Question: I am trying to use a custom font for my website, but it appears wrong in Chrome (latest) and Opera browsers although it appears correctly (smooth) on other browsers. I tried couple of different fonts, with same results on Chrome/Opera.
'''
@font-face {
font-family: 'mainFont2';
src: url('../fonts/Eurostile.eot');
src: local('☺️'), url('../fonts/Eurostile.woff') format('woff'), url('../fonts/Eurostile.ttf') format('truetype'), url('../fonts/Eurostile.svg') format('svg');
font-weight: normal;
font-style: normal;
}
'''

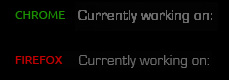
Answer: Thats just how the browser and OS renders the font..but try to call the .svg format before the .woff format it might fix this.
'''
@font-face {
font-family: 'mainFont2';
src: url('../fonts/Eurostile.eot');
src: local('☺️'),
url('../fonts/Eurostile.svg') format('svg'),
url('../fonts/Eurostile.woff') format('woff'),
url('../fonts/Eurostile.ttf') format('truetype');
font-weight: normal;
font-style: normal;
}
'''